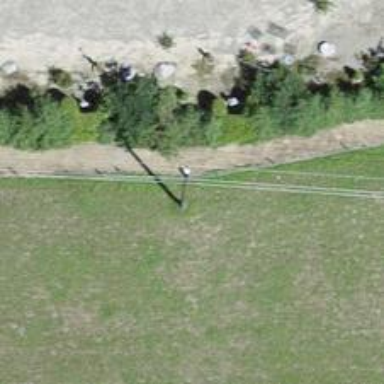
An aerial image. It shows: Minor power line.